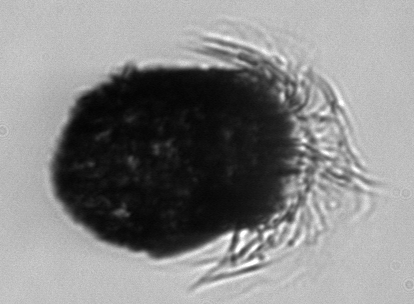
Label: Stenosemella_morphotype1